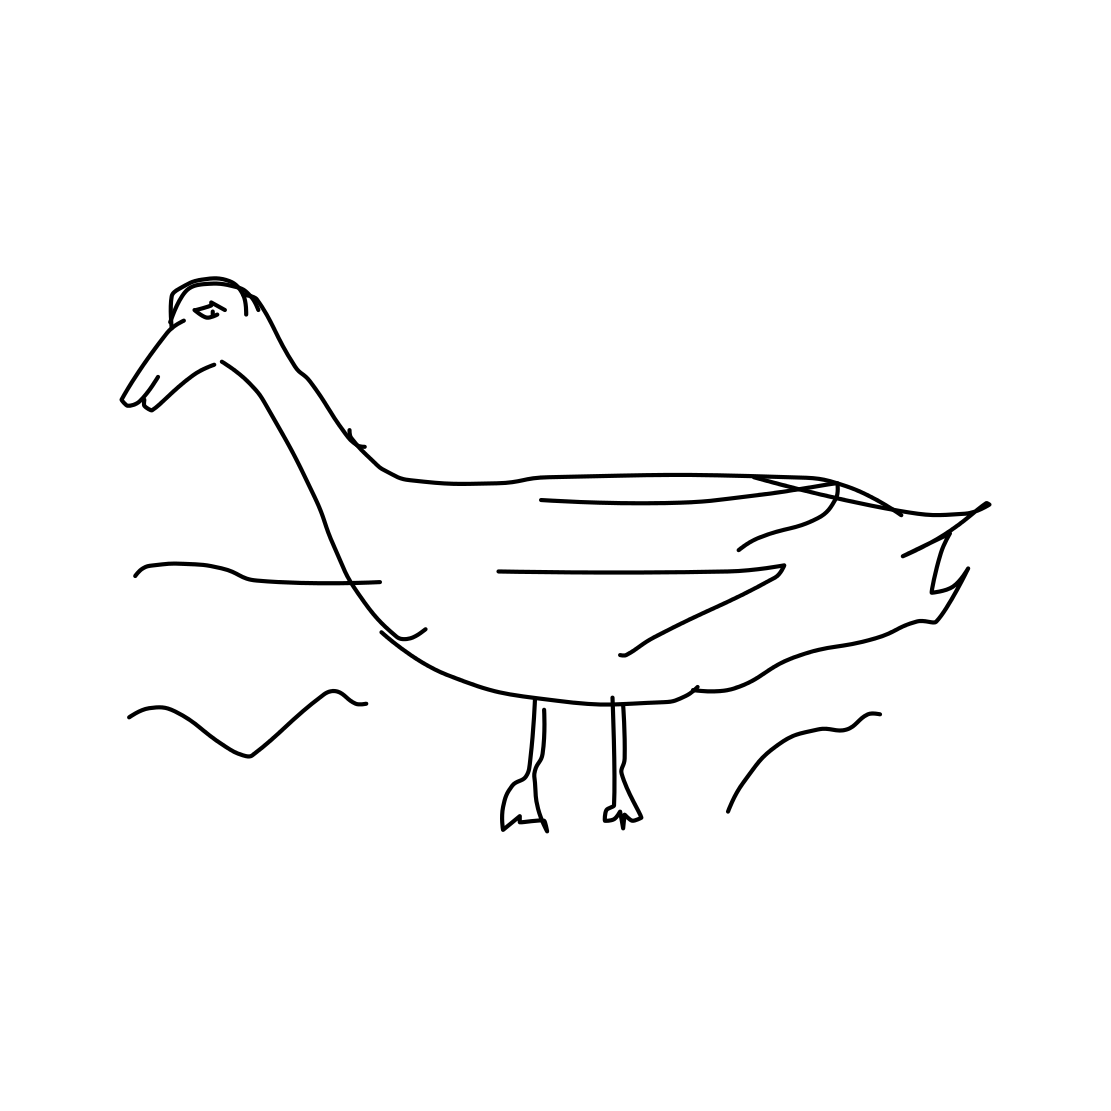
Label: duck